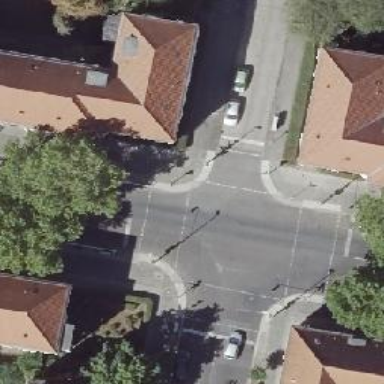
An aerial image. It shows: Road with traffic signals.